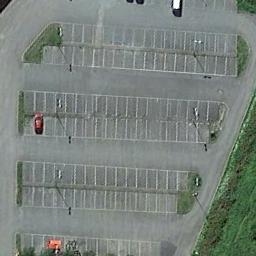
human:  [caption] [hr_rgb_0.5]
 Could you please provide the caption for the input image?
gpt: Seven rows of cars were parked in the parking lot .

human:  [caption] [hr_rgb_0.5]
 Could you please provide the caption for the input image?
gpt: The parking lot has lots of parking spaces are empty and a lawn is next to the parking lot .

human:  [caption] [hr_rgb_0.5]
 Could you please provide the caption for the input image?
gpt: A few cars are on the parking lot .

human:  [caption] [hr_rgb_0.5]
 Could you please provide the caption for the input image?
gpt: The parking lot is next to the grass .

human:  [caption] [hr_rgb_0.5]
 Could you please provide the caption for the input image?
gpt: A parking lot with one red car beside a green meadow .